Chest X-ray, AP view. Patient: 54 years old, sex F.
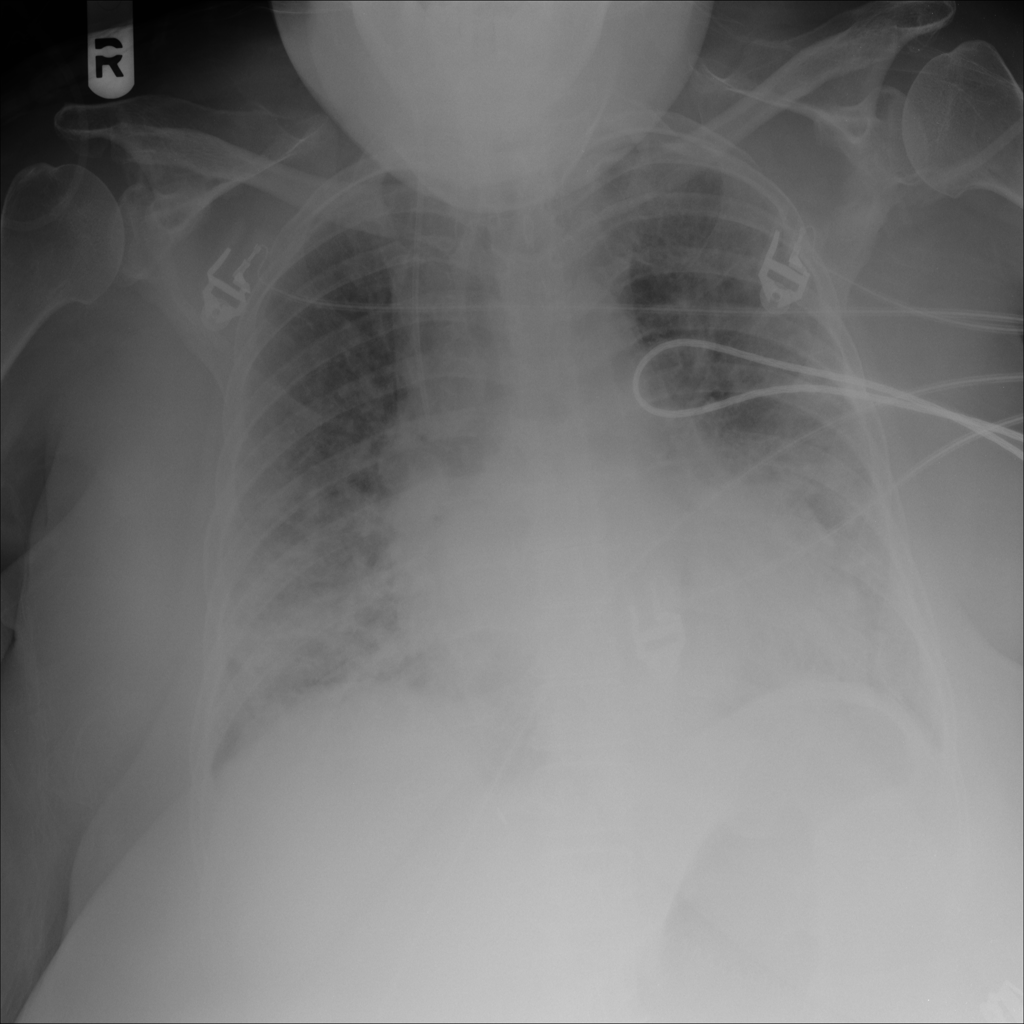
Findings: No Finding